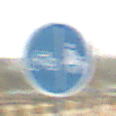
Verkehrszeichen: GetrennterRadUndGehwegRadwegLinks
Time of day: MorningAfternoon
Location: Outdoor (Suburban)
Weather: PartlyCloudy
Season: NotSpecified
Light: Natural